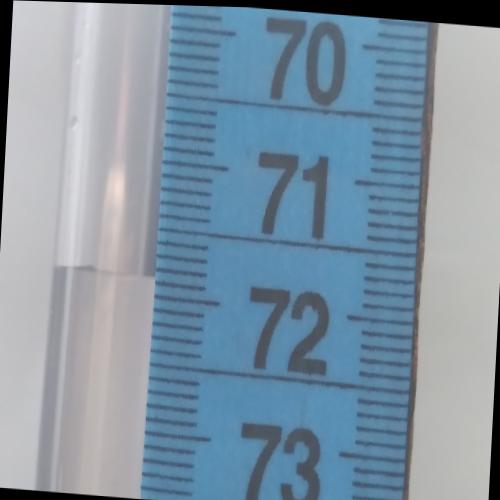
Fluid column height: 71.9 cm